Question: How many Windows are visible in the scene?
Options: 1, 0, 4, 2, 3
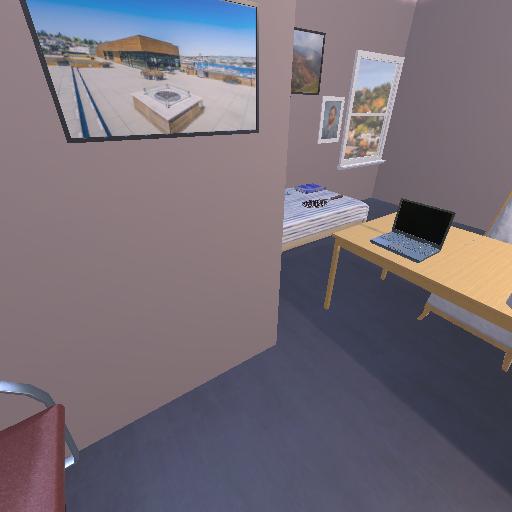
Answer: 1